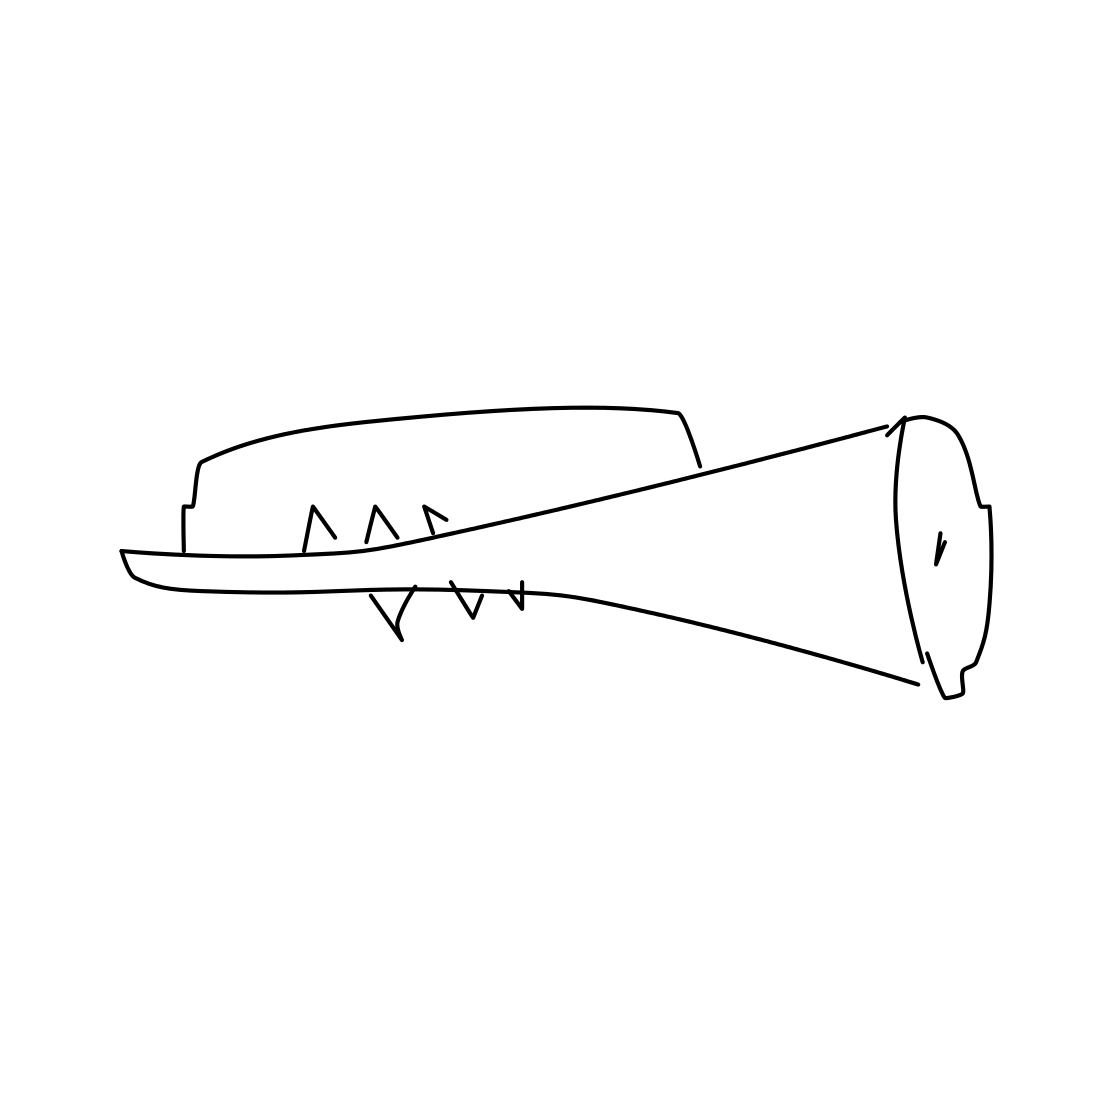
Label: trumpet